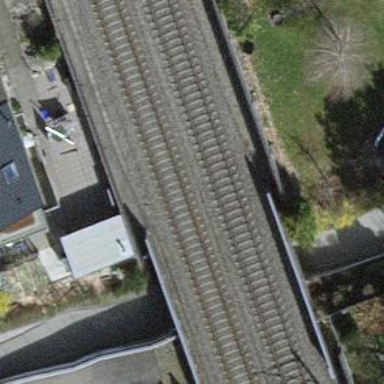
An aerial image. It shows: Railway bridge with electrified contact line. There is one track on the bridge.